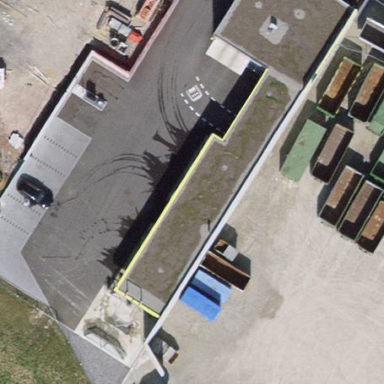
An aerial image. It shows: Building serving as car wash facility.